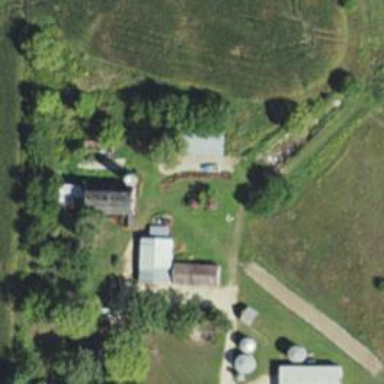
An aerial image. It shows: Silo.